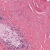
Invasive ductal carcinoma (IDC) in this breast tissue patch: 0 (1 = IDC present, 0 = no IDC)